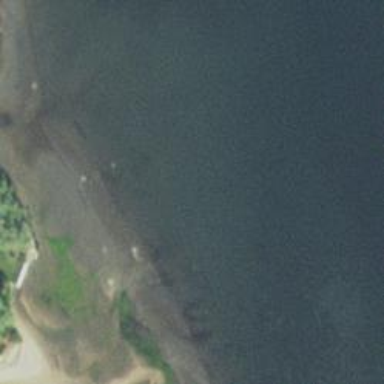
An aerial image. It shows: Sandy beach with natural surface.